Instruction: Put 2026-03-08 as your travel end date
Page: home
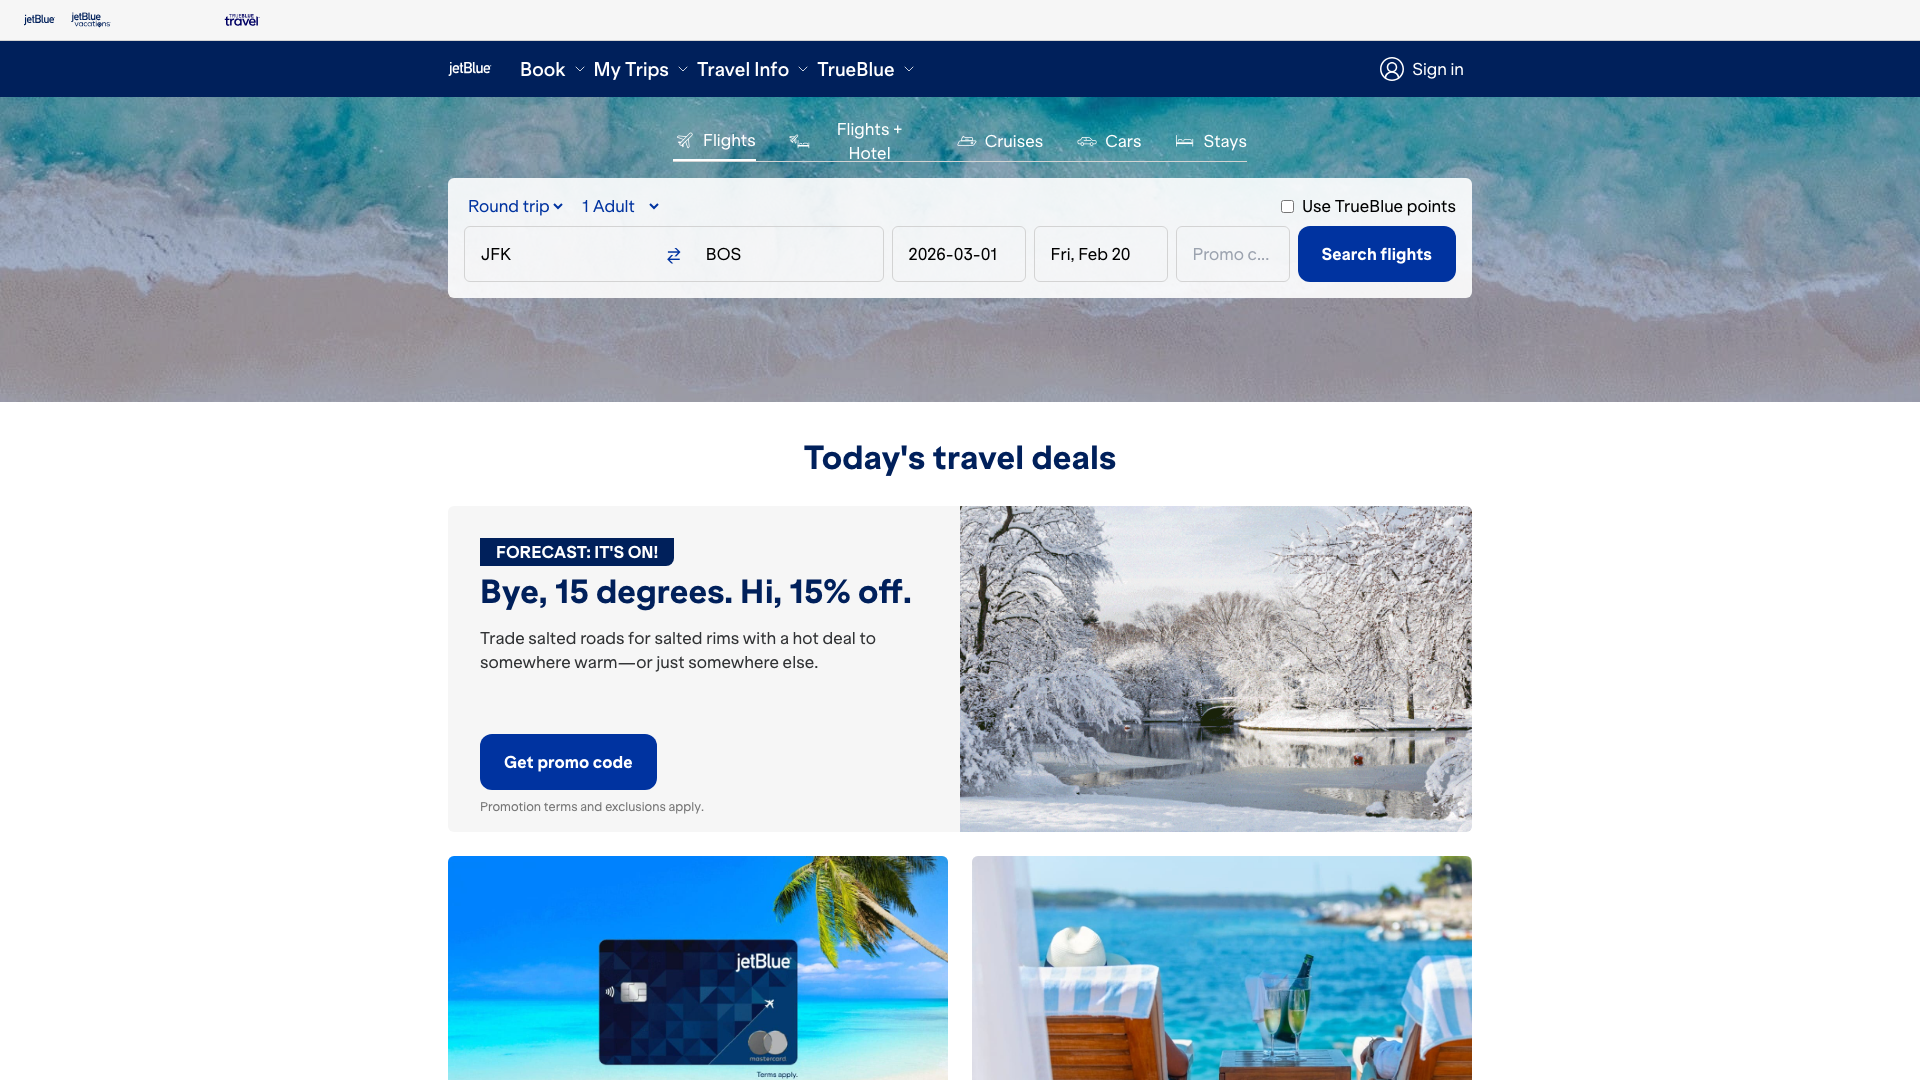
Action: type